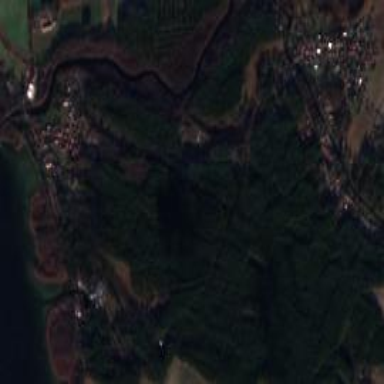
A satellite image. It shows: Small hamlet.